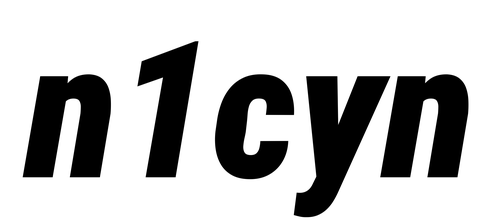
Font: Roboto-Italic_Condensed_Black_Italic